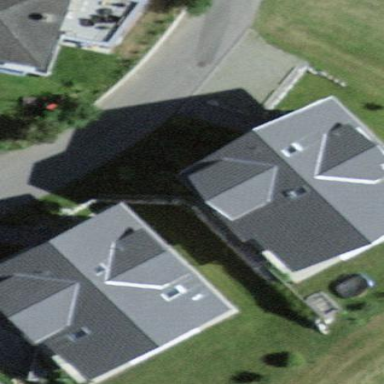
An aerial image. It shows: Residential building.